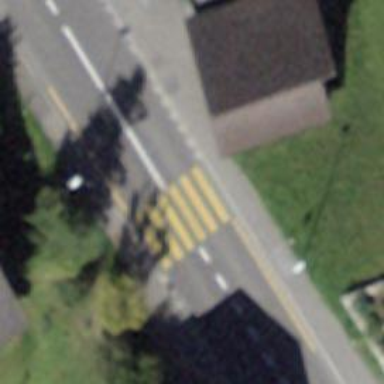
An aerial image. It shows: Asphalt footway with marked zebra crossing.